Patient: sex M, age 71
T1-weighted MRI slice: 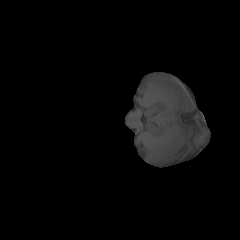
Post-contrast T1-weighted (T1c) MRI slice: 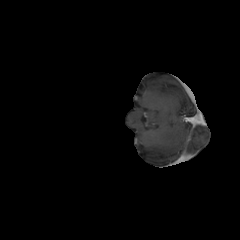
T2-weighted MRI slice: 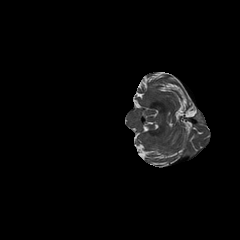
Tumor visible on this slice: no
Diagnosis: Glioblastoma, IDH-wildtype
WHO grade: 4